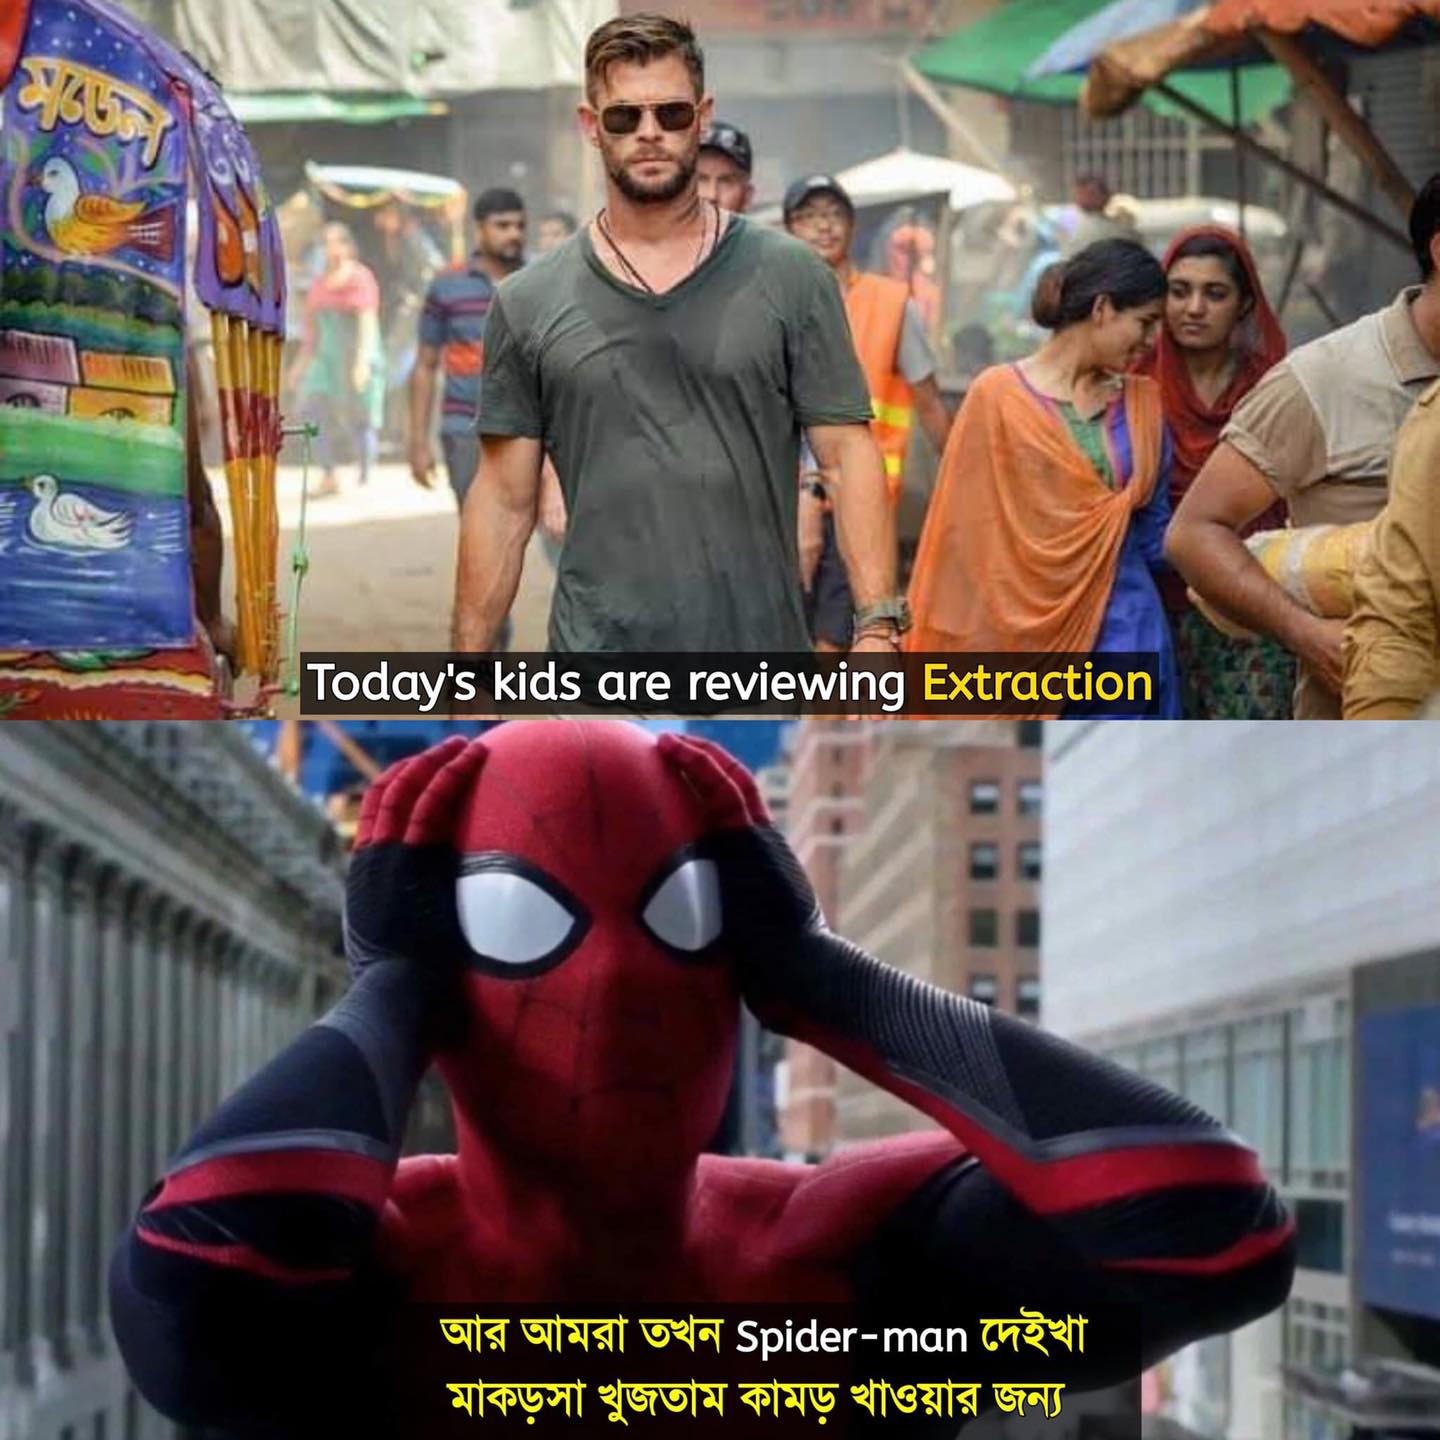
Caption: Today's kids are reviewing Extraction আর আমরা তখন Spider-man দেইখা মাকড়সা খুজতাম কামড় খাওয়ার জন্য
Label: non-hate